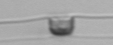
Label: Chaetoceros_similis